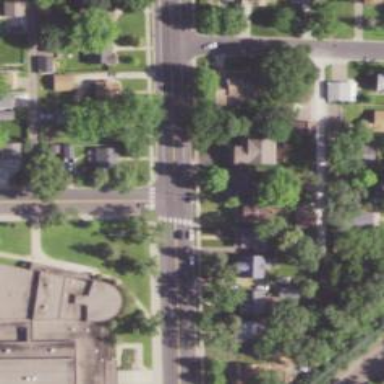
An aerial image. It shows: Marked crossing on footway.